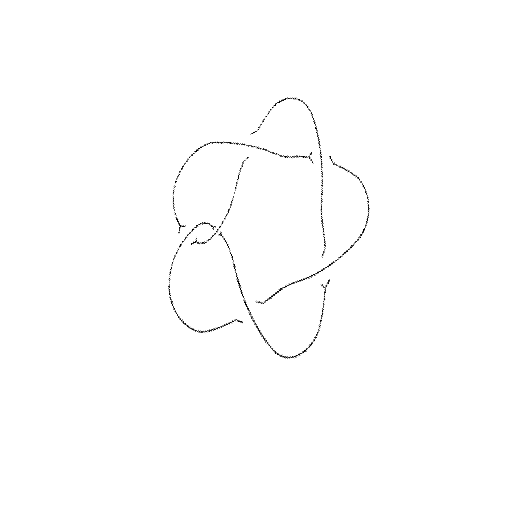
Crossing number: 6